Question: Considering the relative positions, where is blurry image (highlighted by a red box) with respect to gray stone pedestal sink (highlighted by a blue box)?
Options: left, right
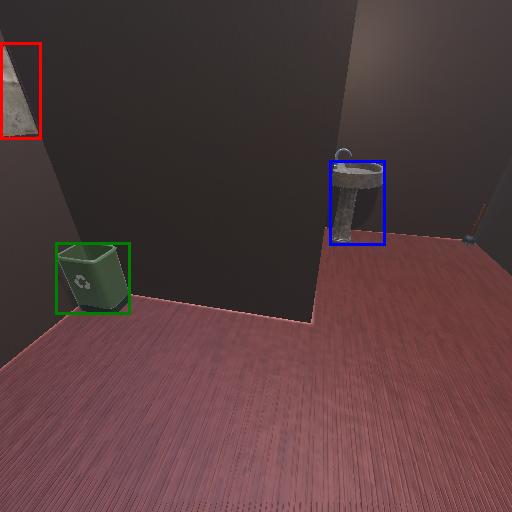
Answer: left